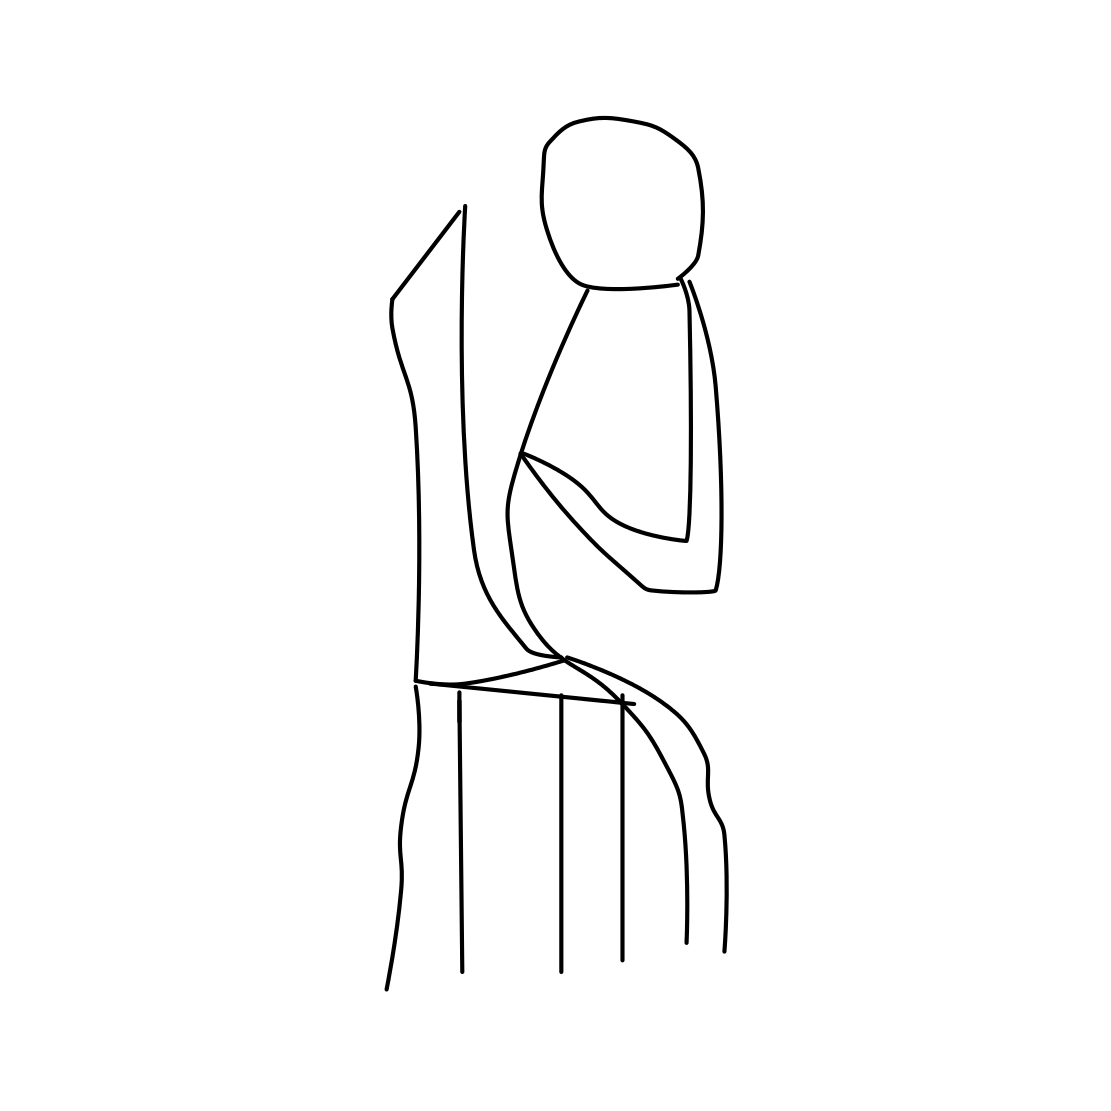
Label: person sitting